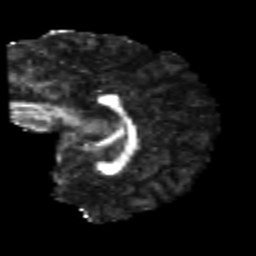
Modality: FA
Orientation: sagittal
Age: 22
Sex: male
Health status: healthy
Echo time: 0.074 s